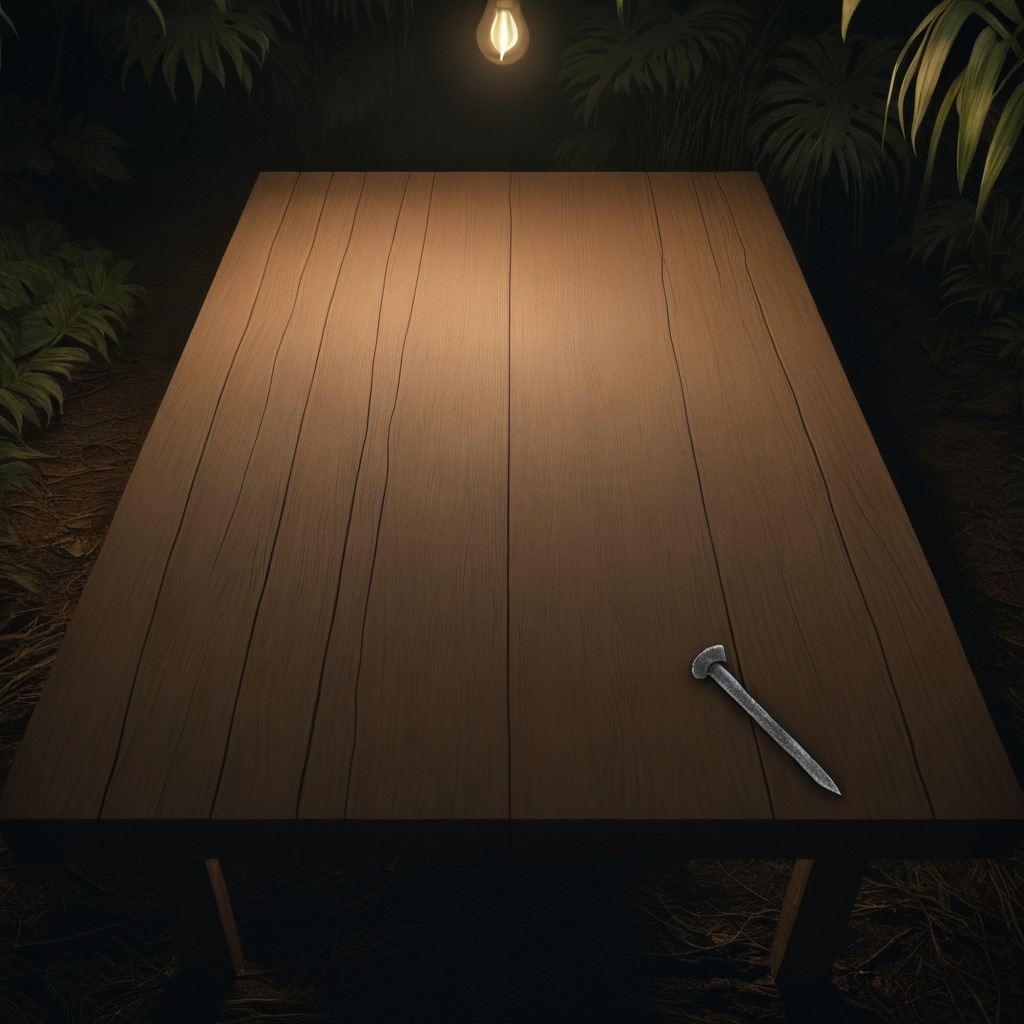
An iron nail is lying on a wooden table inside a jungle field workshop tent at night.